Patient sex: M
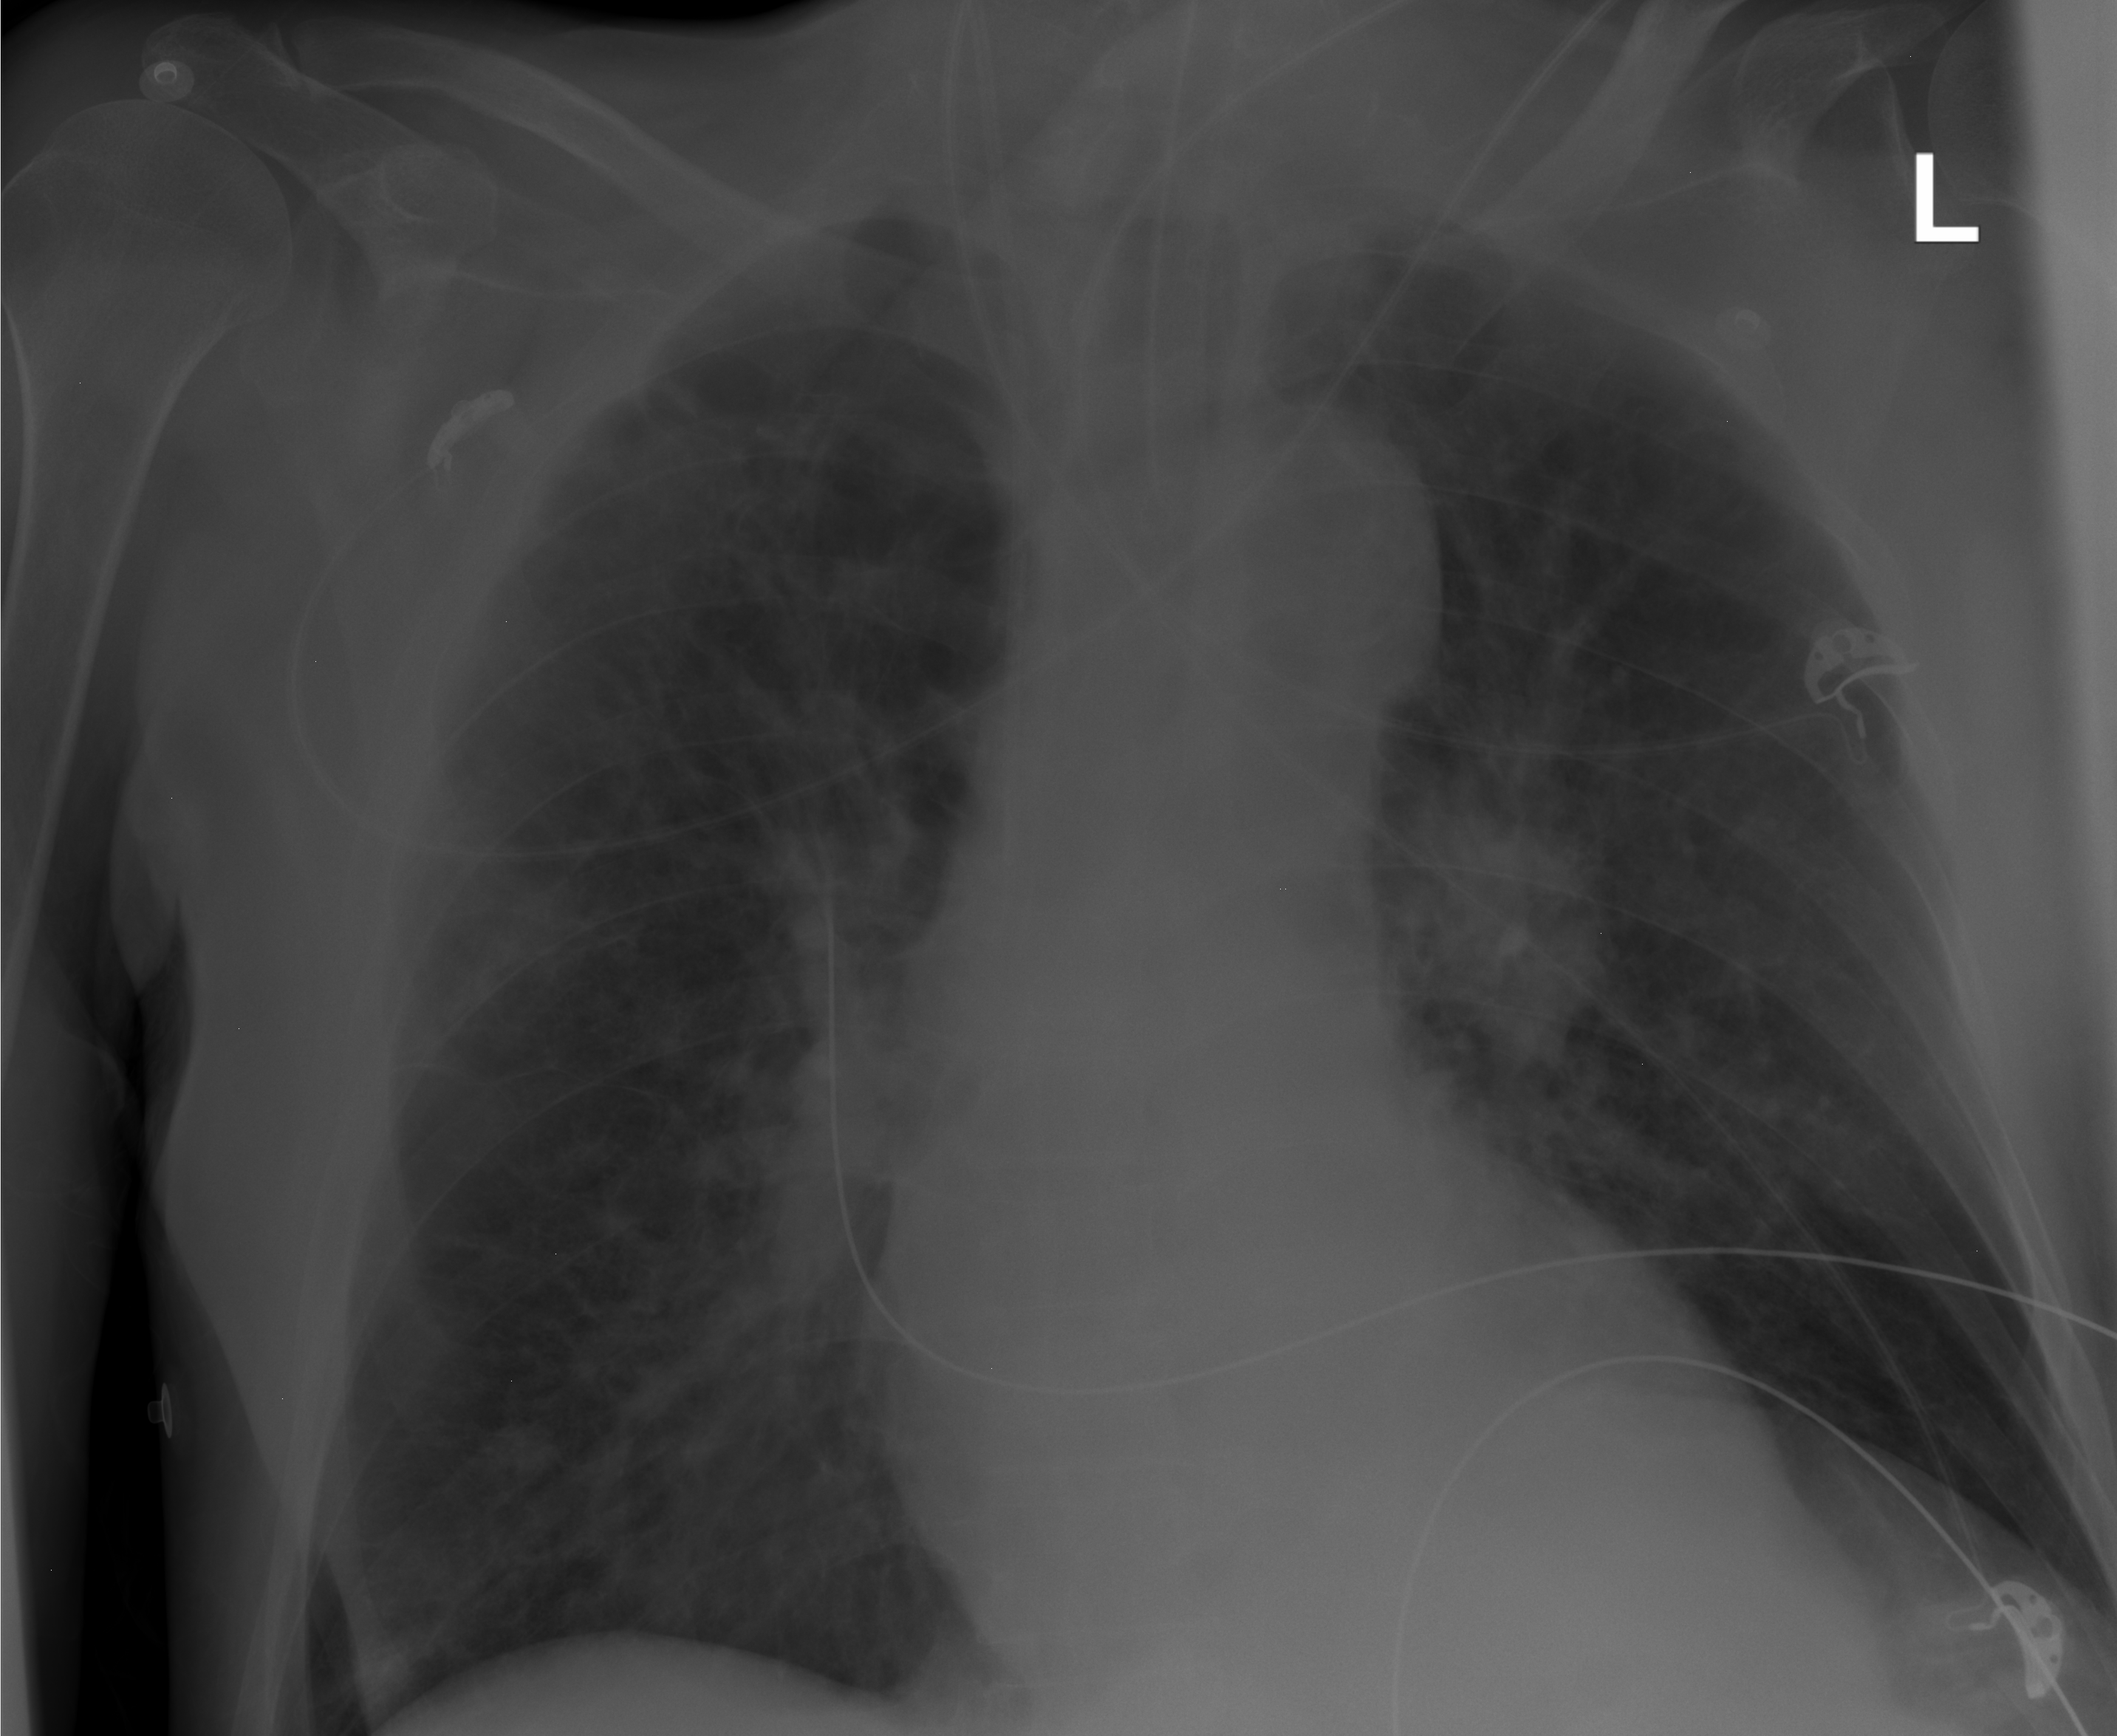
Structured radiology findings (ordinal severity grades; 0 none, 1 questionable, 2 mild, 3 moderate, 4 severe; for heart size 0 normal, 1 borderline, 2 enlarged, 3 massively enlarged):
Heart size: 0
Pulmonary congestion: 0
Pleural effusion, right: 0
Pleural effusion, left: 0
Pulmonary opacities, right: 3
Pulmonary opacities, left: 2
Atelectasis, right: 0
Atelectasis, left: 0